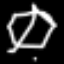
Label: octagon